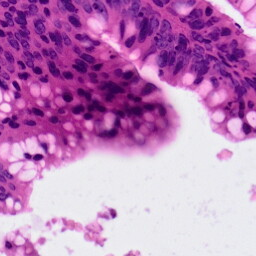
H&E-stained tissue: Colon